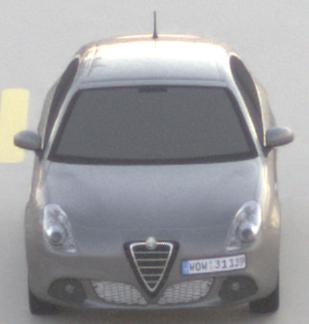
Make: Alfa Romeo
Model: Giulietta 1.4 TB 16V
Detailed model: Giulietta (940)
Model produced from: 2010/05
Model produced until: 2013/03
Doors: 5
Color: gray
Road condition: dry road
Daytime: sunrise or sunset
Contrast: low contrast